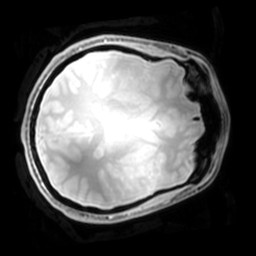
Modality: PDw
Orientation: axial
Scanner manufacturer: philips
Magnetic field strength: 7 T
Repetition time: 0.008 s
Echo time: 0.001974 s